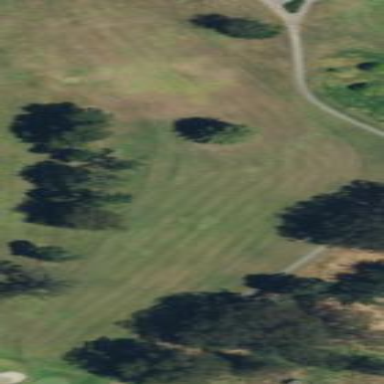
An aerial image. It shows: Golf fairway in the image.